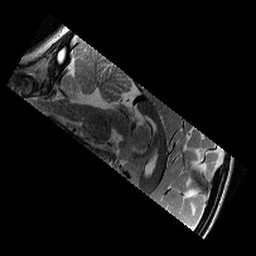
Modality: T2w
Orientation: sagittal
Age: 10
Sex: male
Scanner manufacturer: siemens
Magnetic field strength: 3 T
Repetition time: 9.23 s
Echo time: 0.067 s